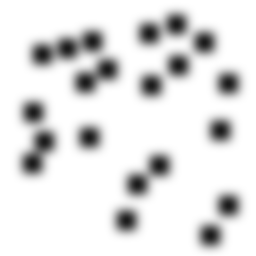
Squares: 21
Triangles: 0
Stars: 0
Total shapes: 21